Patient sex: M
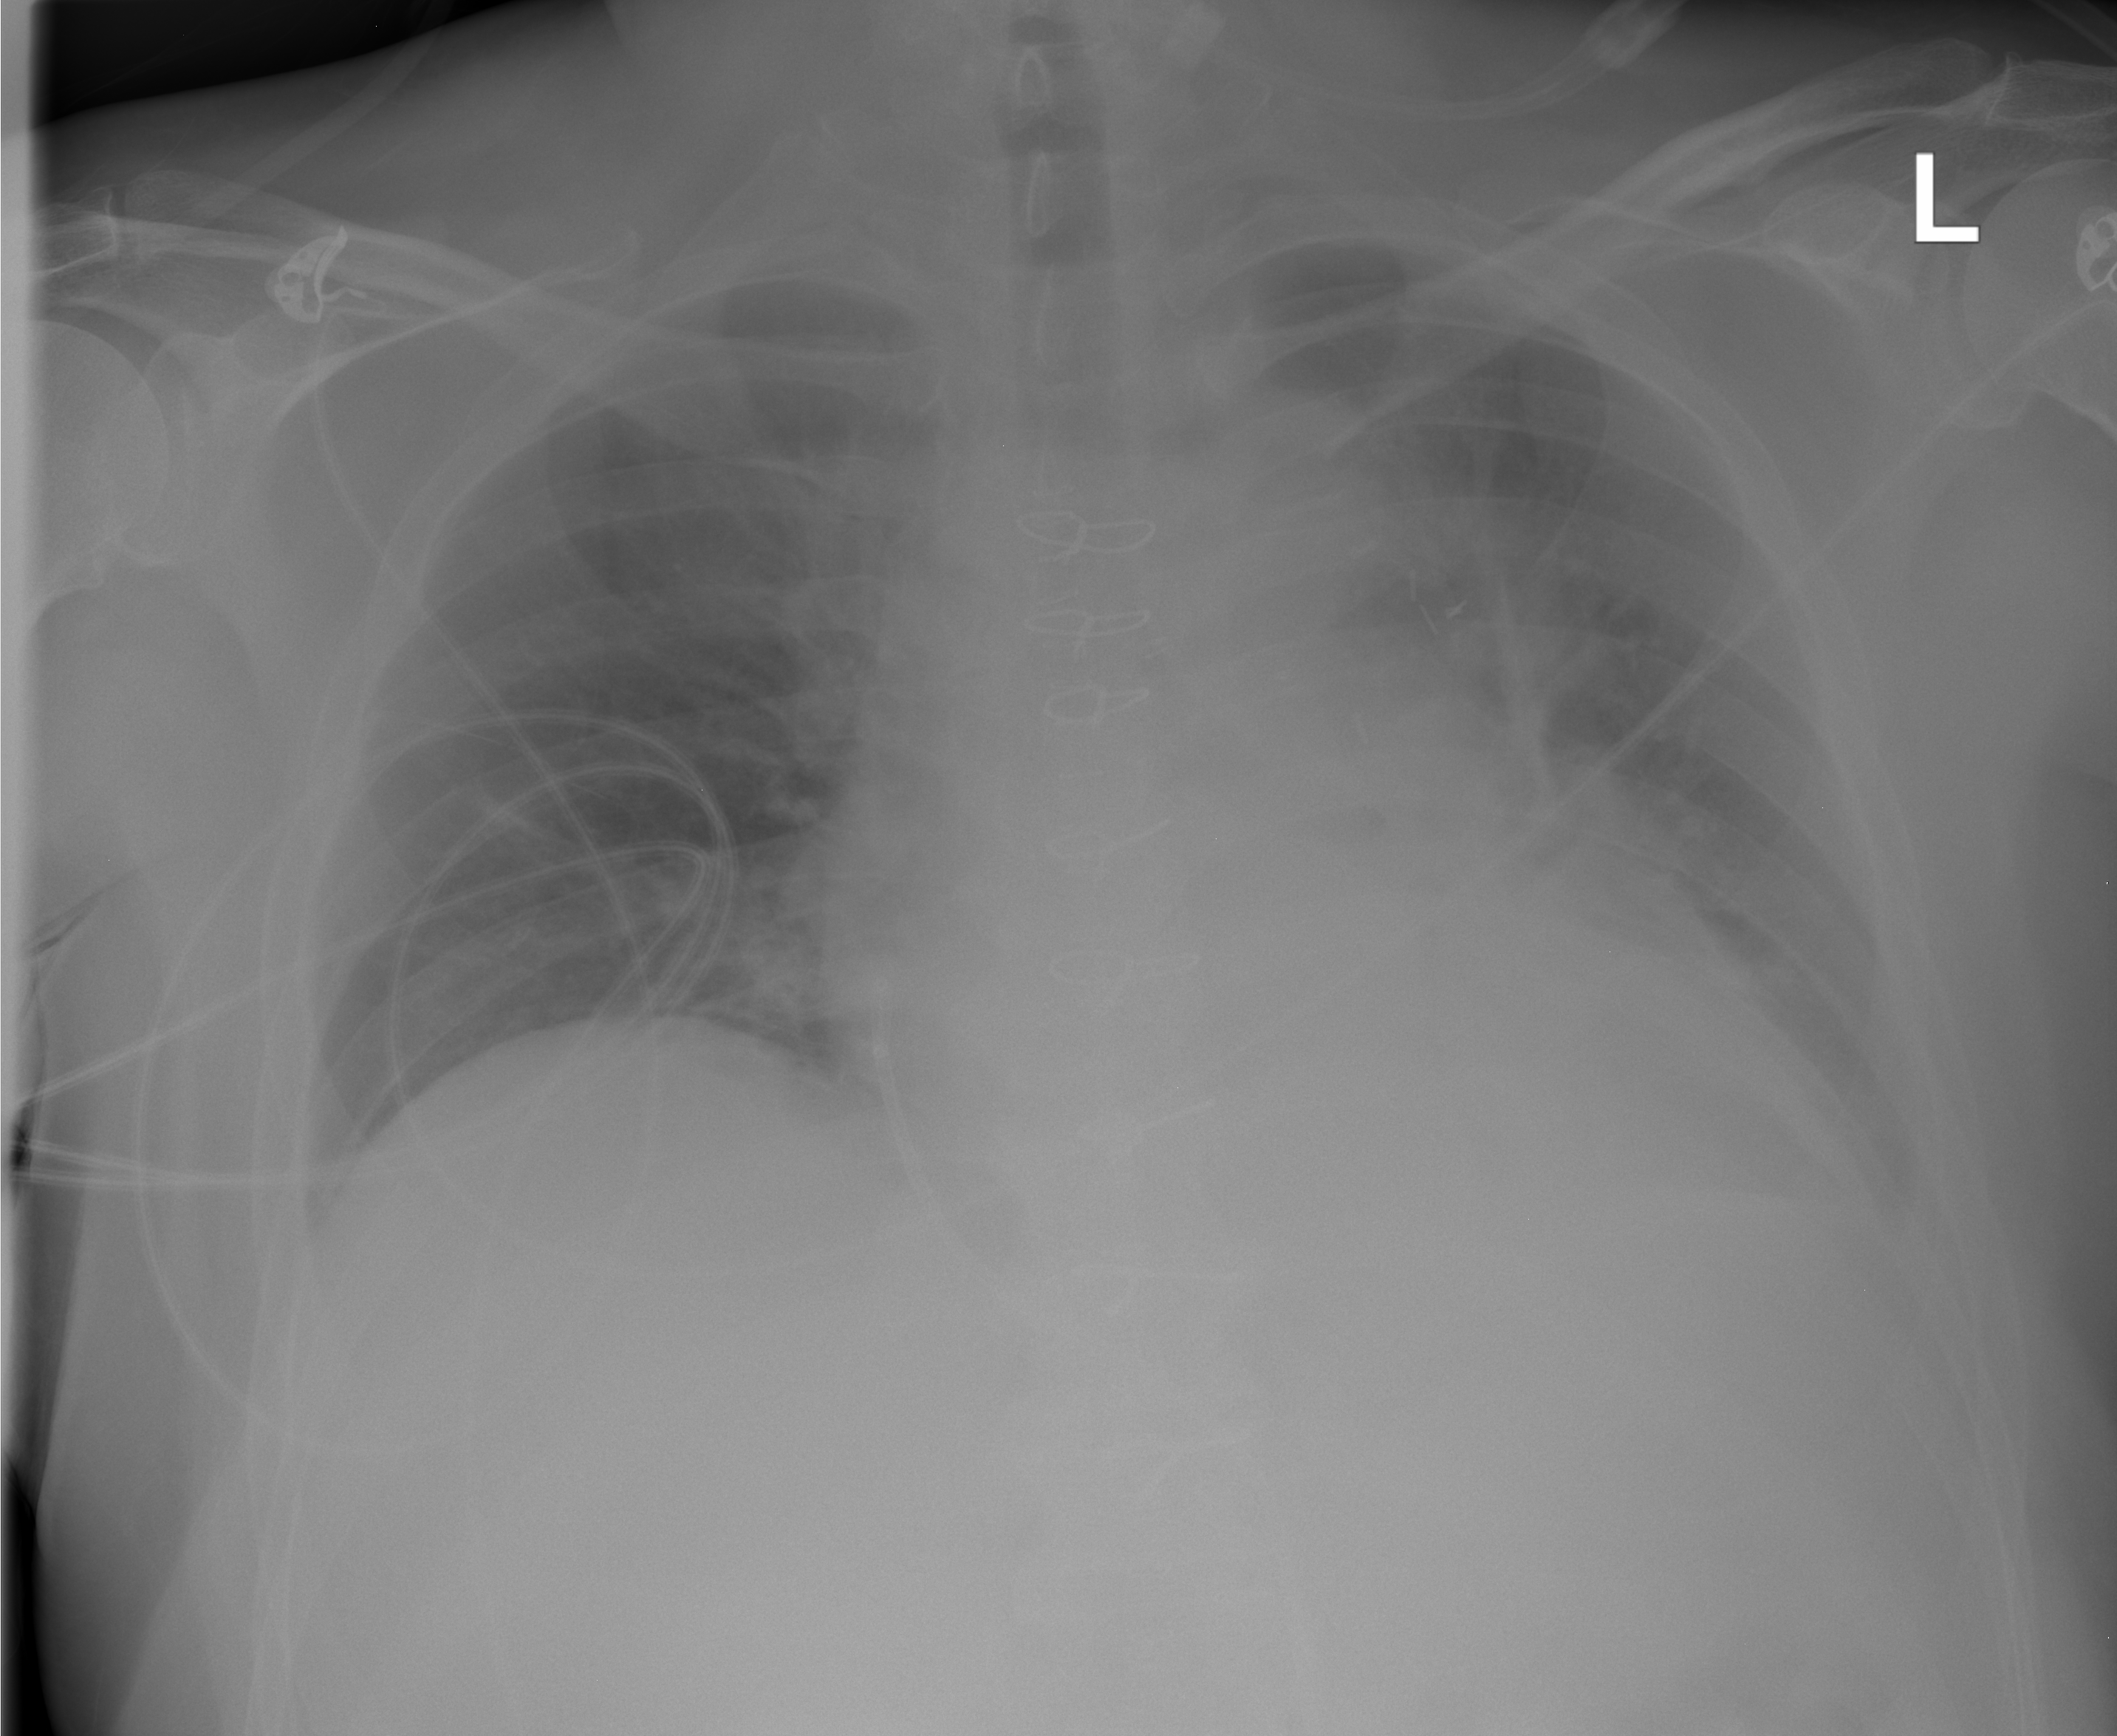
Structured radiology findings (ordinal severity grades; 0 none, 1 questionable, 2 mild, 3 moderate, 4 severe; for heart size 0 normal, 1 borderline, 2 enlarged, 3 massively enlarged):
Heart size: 2
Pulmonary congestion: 2
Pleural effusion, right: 0
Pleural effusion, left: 2
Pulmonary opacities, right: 2
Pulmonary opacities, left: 2
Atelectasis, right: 0
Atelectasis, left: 2